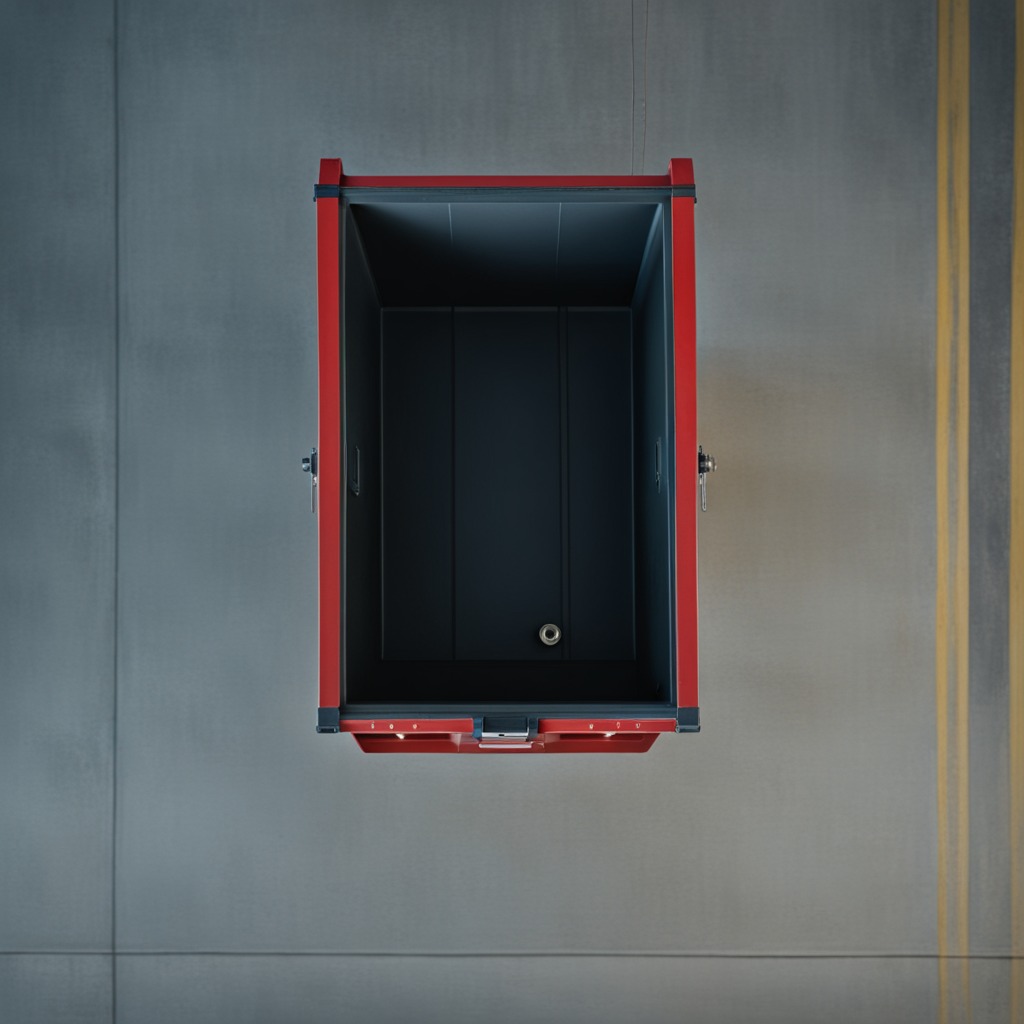
A flat metal washer lying on the toolbox surface in an airplane hangar workshop.